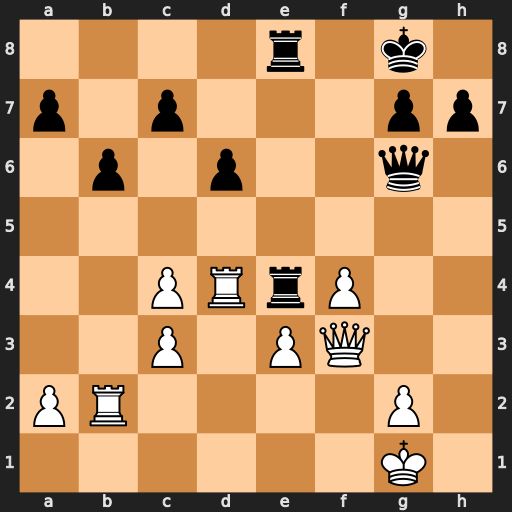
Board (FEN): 4r1k1/p1p3pp/1p1p2q1/8/2PRrP2/2P1PQ2/PR4P1/6K1
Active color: w
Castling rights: -
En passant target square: -
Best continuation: f5 Qg4 Qxg4 Rxg4 Rxg4